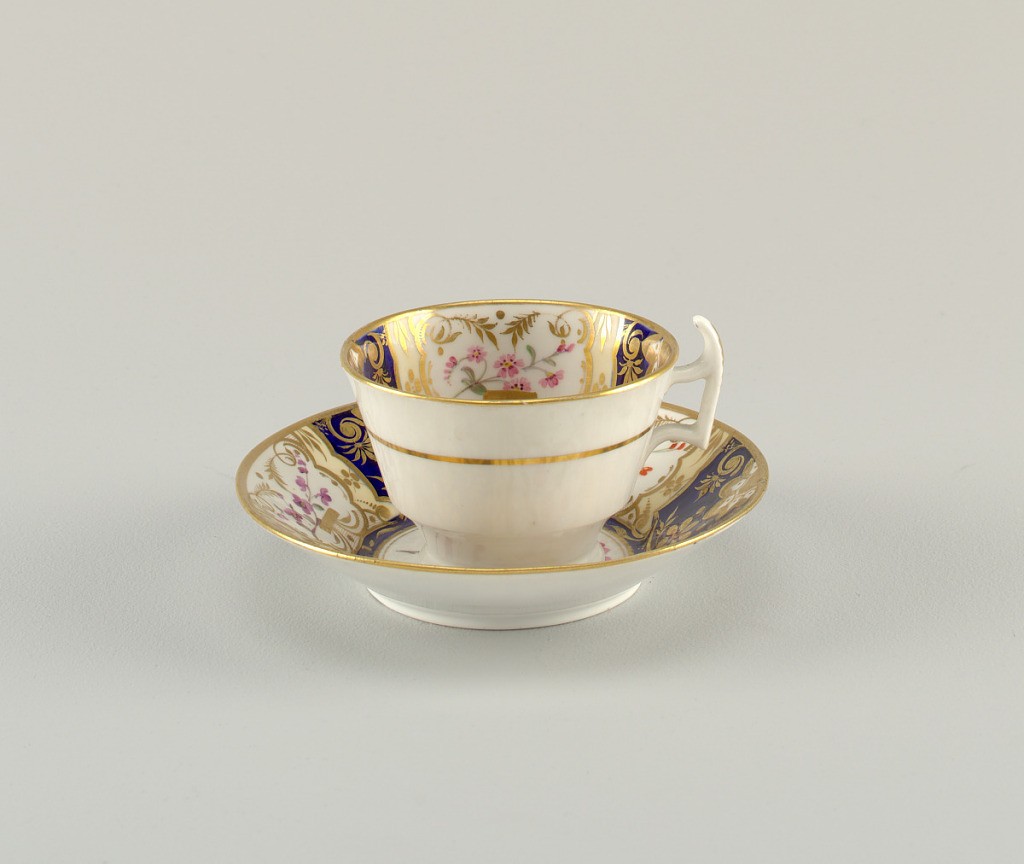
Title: Cup and Saucer, from a Tea Service
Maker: Spode Ceramic Works, English, established 1776
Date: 19th century
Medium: porcelain, vitreous enamel, gold
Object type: cup and saucer
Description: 1992-5-56-a,b: Cup has handle with raised spur. Exterior decorate...